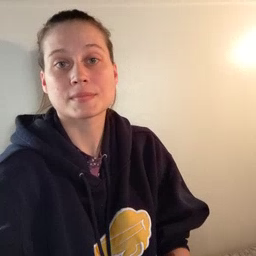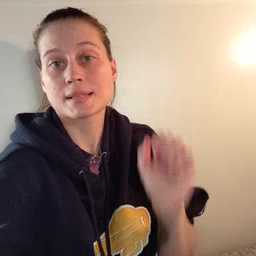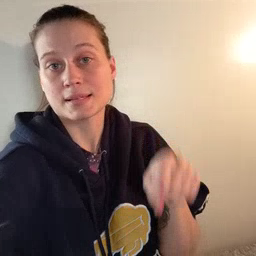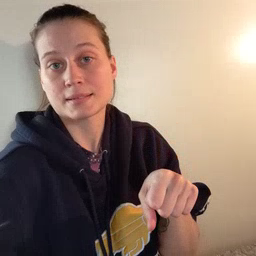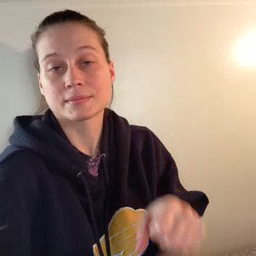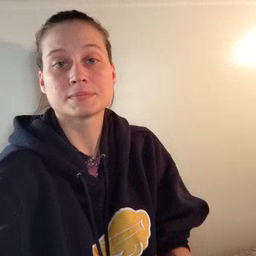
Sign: can